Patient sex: F
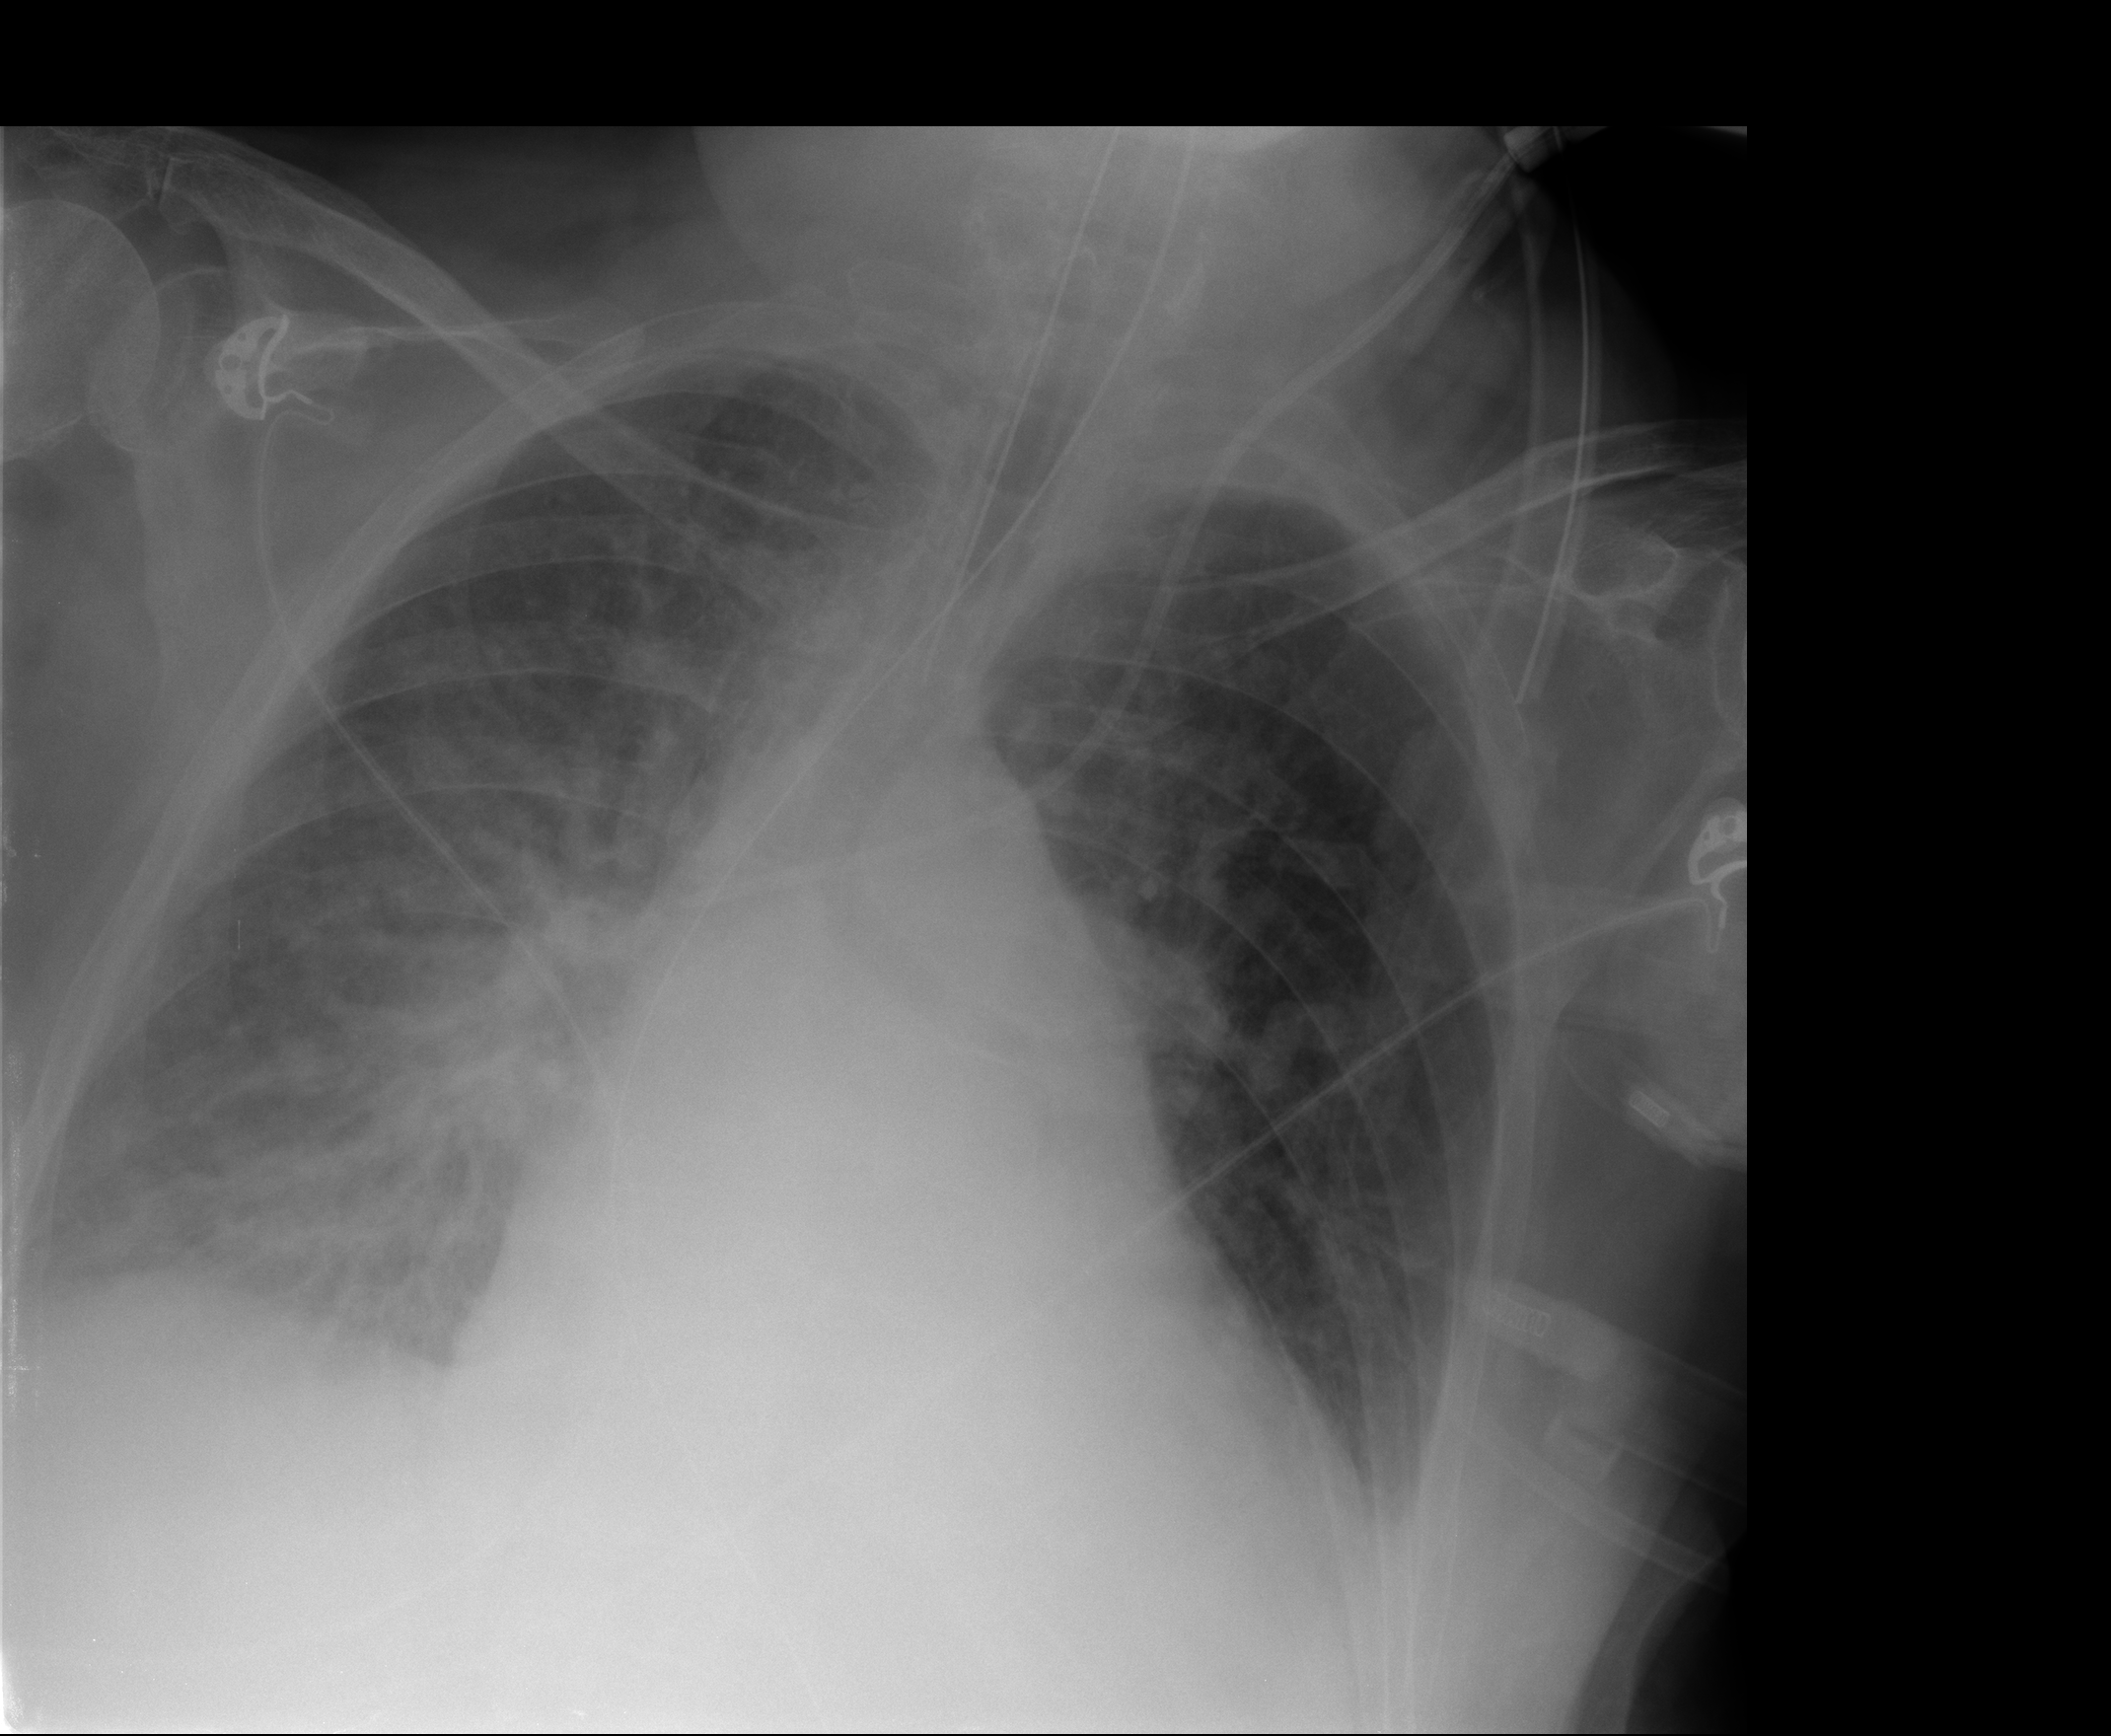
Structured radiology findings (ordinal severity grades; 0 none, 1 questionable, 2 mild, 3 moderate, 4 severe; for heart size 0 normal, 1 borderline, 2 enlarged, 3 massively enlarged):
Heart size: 2
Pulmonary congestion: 3
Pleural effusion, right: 2
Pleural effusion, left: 1
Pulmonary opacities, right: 1
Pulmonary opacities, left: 0
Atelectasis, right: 2
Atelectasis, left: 2